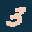
Label: 3